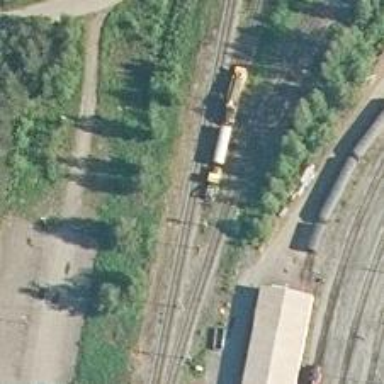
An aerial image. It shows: Railway signal.